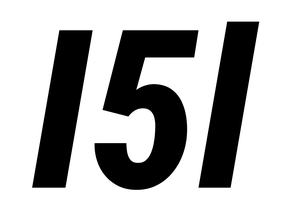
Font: Roboto-Italic_Condensed_ExtraBold_Italic